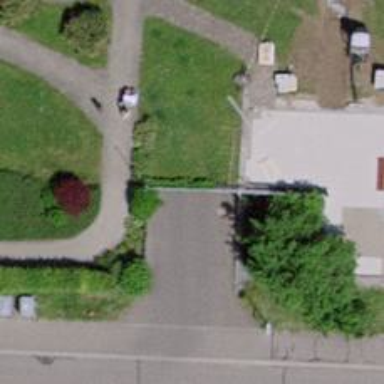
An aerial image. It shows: Parking entrance.